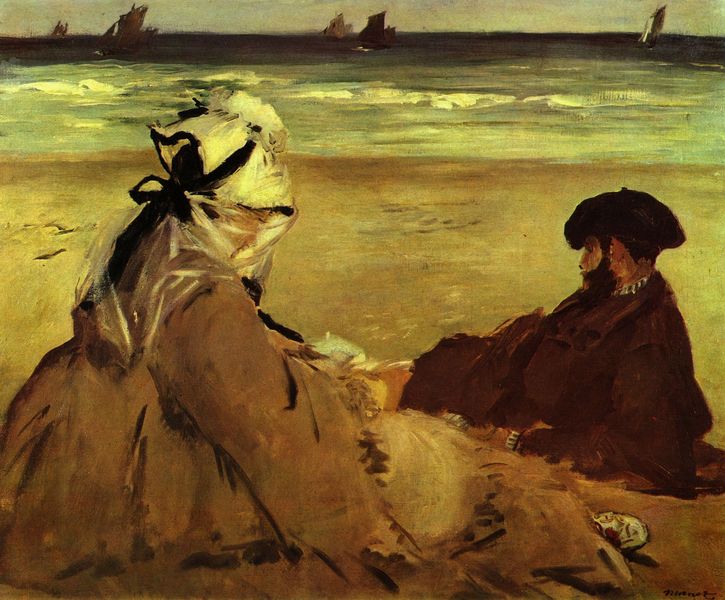
Titel: Am Strand
Künstler: Édouard Manet
Standort: Paris
Institution: Musée d'Orsay
Schlagwörter: blau, gemälde, himmel, mann, meer, umhang, wasser, weiß, grün, impressionismus, landschaft, menschen, sand, see, sitzen, ufer, braun, degas, frankreich, frau, holz, hut, kleid, licht, rücken, schwarz, türkis, ölbild, blick, rot, schleier, tuch, beige, flächig, haube, malerei, schleife, anzug, bart, band, sehen, vollbart, signatur, öl, horizont, horizontlinie, natur, wind, mantel, realismus, sitzend, paar, boot, boote, genre, herrschaft, farbig, gischt, küste, rückenansicht, schiff, schiffe, segel, segelboot, segelschiffe, strand, welle, wellen, liegen, mast, segelschiff, ausflug, pause, rast, atlantik, brandung, dünung, sturm, wogen, duktus, kopftuch, zopf, lesen, manet, ölfarbe, liegend, abendstimmung, segelboote, segeln, buch, fuss, sandstrand, urlaub, rückenfigur, schuh, baskenmütze, ferien, sonntag, ehe, barett, halbprofil, muschel, ausruhen, roter mantel, pastelltöne, frau mann, impressinismus, lagernde, ief, jawlensky, alexander, weiße haube, weißer schuh, frau und mann, vart, schifffe, impresisonismus, booten